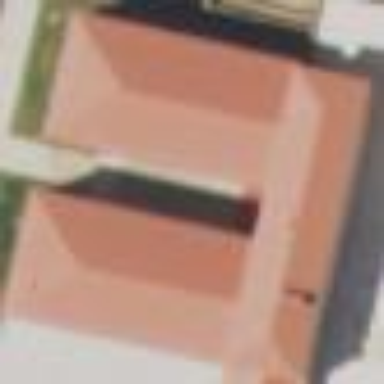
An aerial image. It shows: Building.